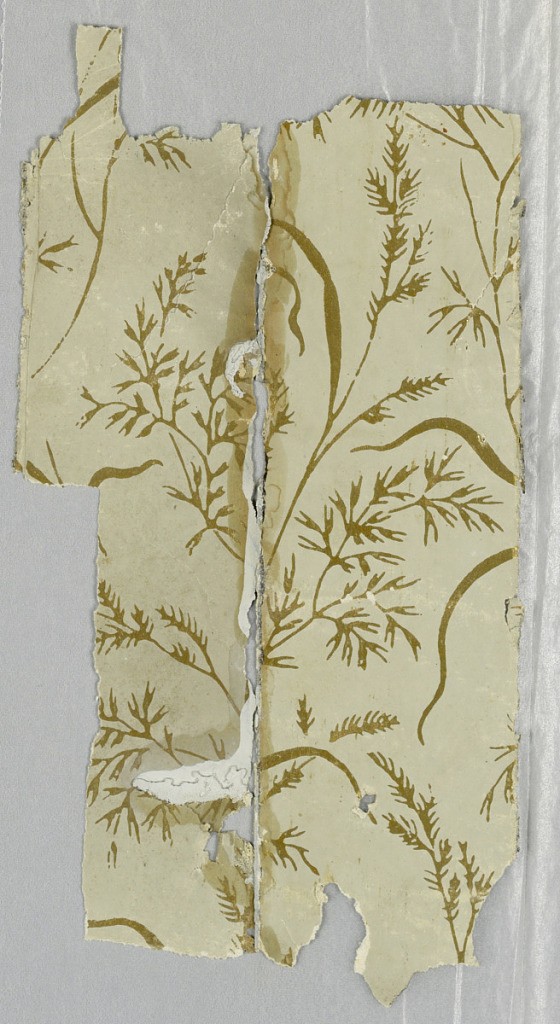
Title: Sidewall - fragment
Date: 1875–85
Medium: Machine-printed
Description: Metallic gold grains on gray ground